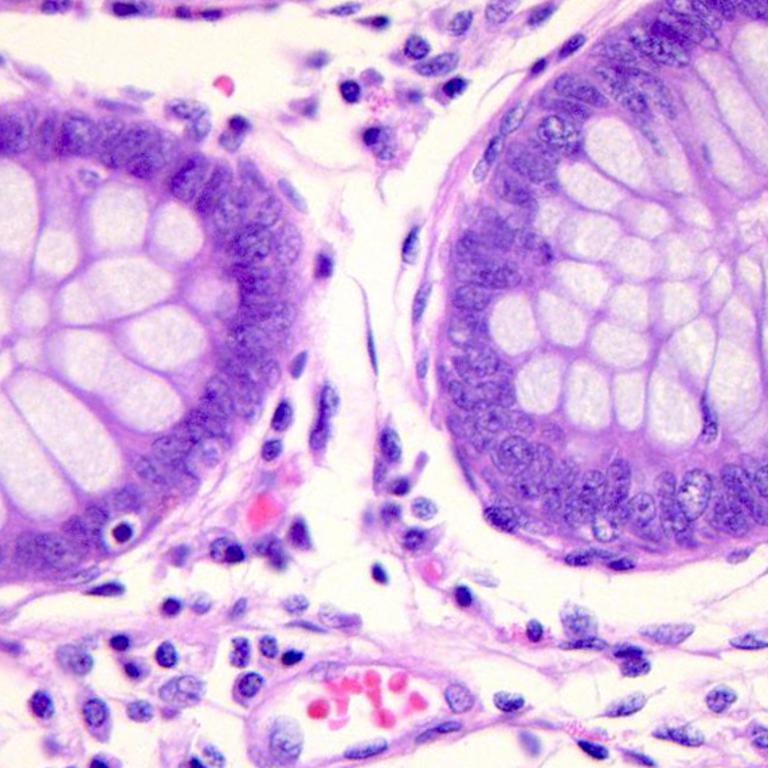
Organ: colon
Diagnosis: benign